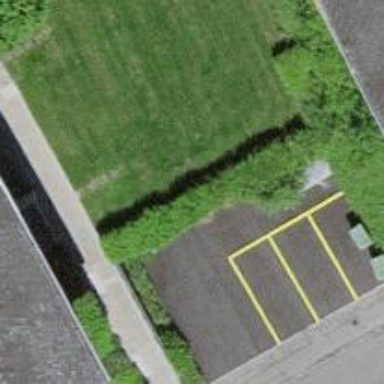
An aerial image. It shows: Parking entrance.